Question: I added a project in firebase.com and the project name is depthreactproject later, I activated the email verification to test this signInWithEmailAndPassword.
later I got the configuration file and copied it to my project and tried to test the login page.
also, I installed firebase to my project using npm -i install firebase
While testing this. I am facing some problems.
I used this link for the firebase reference <URL>
'''
import React, { useState } from 'react'
import { getAuth, signInWithEmailAndPassword } from "firebase/auth";
//import {firebase} from './Firbase/firebase';
export default function Login() {
const [isLoading, setIsLoading] = useState(false);
function handleForm(e){
setIsLoading(true);
e.preventDefault();
//console.log("submitted");
const auth = getAuth();
signInWithEmailAndPassword(auth, "krishna@email.com", "password")
.then((userCredential) => {
// Signed in
const user = userCredential.user;
console.log("this is the handleForm UserCredentials"+ userCredential);
console.log("this is the handleForm"+ user);
// ...
})
}
return (
<div className="flex h-screen bg-gray-200">
<div className="m-auto w-1/3 text-white flex flex-wrap justify-center shadow-lg rounded-lg bg-gradient-to-br from-indigo-900 to-indigo-700">
<form className="m-5 w-10/12" onSubmit={handleForm}>
<h1 className="w-full text-4xl tracking-widest text-center my-6">
Login
</h1>
<div className="w-full my-6">
<input type="email"
className="p-2 rounded shadow w-full text-black"
placeholder="Email or Username"
name="email"/>
</div>
<div className="w-full my-6">
<input type="password"
className="p-2 rounded shadow w-full text-black"
placeholder="Password"
name="password"/>
</div>
<div className="w-full my-10">
<button type="submit"
className="p-2 rounded shadow w-full from-yellow-600 bg-yellow-400 text-black">
Login
</button>
</div>
</form>
</div>
</div>
);
}
'''
'''
// Import the functions you need from the SDKs you need
import { initializeApp } from "firebase/app";
import { getAuth } from "firebase/auth";
//import firebase from 'firebase';
//import {firebase} from "firebase";
// Your web app's Firebase configuration
const firebaseConfig = {
apiKey: "AIzaSyDSGb9hlNXuQ7MmKWofDXUfFHogdREMAuA",
authDomain: "depthreactproject.firebaseapp.com",
projectId: "depthreactproject",
storageBucket: "depthreactproject.appspot.com",
messagingSenderId: "<PHONE>",
appId: "1:<PHONE>:web:bc1ccc31d95a5d221a6a9b"
};
// Initialize Firebase
const app = initializeApp(firebaseConfig);
export const auth = getAuth(app);
// firebase.initializeApp(firebaseConfig);
// export {firebase}
'''
I am adding the screenshot, In this, when I clk on the login button it should capture the credentials, which are static already configure in login.js, But when I change some line or comment out then only it is visible but with null value, But I should caputure it.

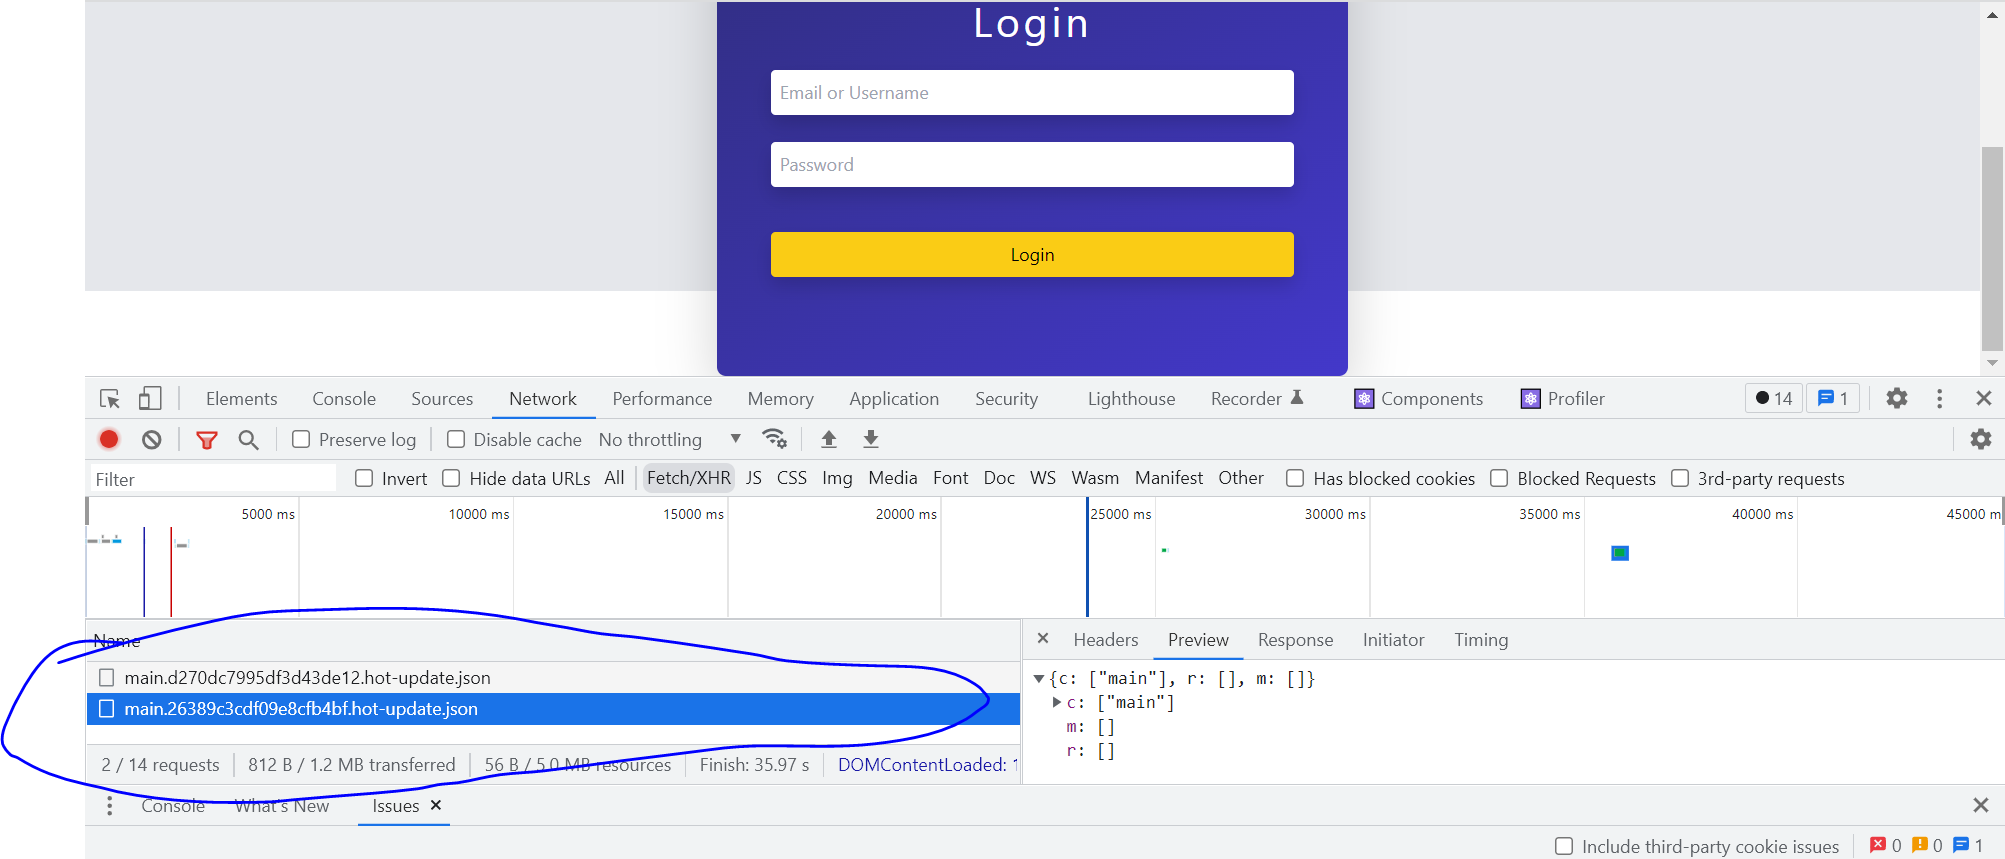
Answer: '''
// Login.js
import app from '../config/firebase'
// Login.js line 11
const auth = getAuth(app);
try {
signInWithEmailAndPassword(auth, "krishna@email.com", "password").then(
(userCredential) => {
// Signed in
alert("signed in")
const user = userCredential.user;
console.log("this is the handleForm" + user);
// ...
}
);
}
catch (err) {
alert("error")
document.getElementById("demo").innerHTML = err.message;
}
'''
You have to import the initialized 'app' from your 'firebase.js' file and use 'getAuth(app)' to start using authentication.
Instead of passing 'krishna@email.com' and 'password' in the sign-in method, you can use the 'useRef' hook to get the value of the username, password input box and pass them.
Do not share your firebase credentials.